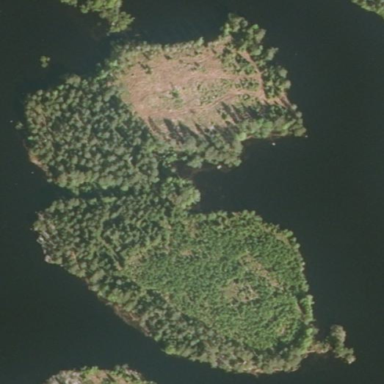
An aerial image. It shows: Image showing island.